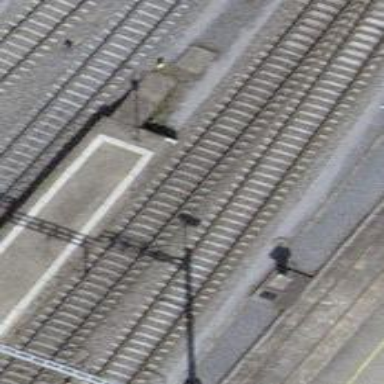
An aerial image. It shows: Single railway track with electrification through contact line.